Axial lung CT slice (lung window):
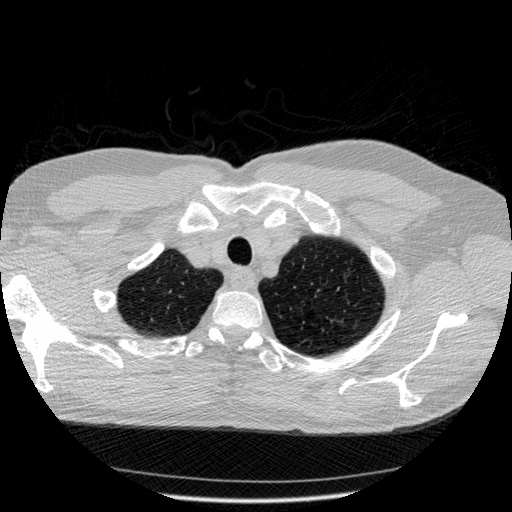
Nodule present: no